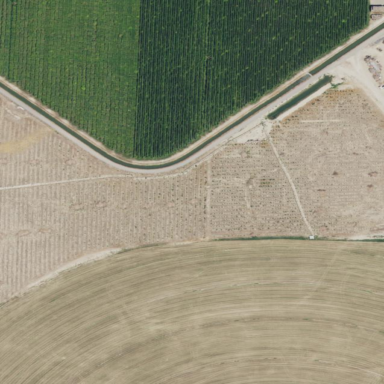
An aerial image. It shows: Orchard.